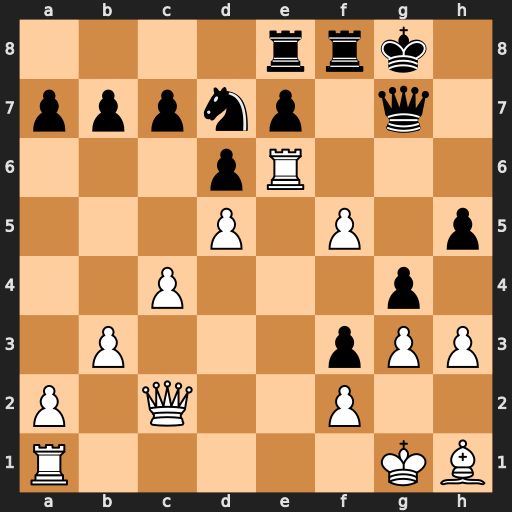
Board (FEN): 4rrk1/pppnp1q1/3pR3/3P1P1p/2P3p1/1P3pPP/P1Q2P2/R5KB
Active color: w
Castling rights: -
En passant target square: -
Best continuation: Rg6 Qxg6 fxg6